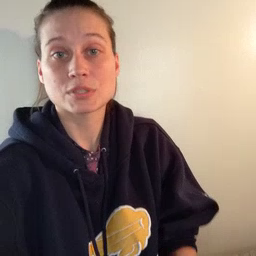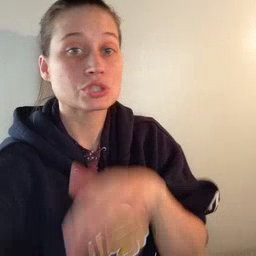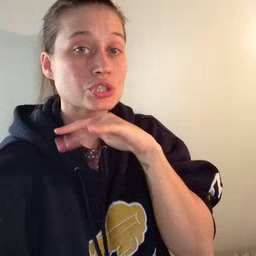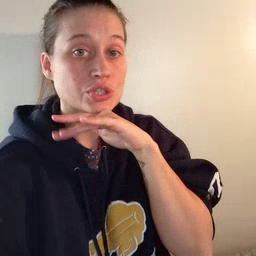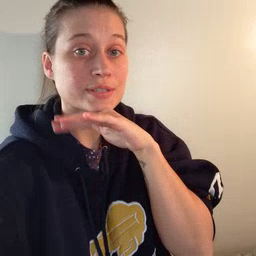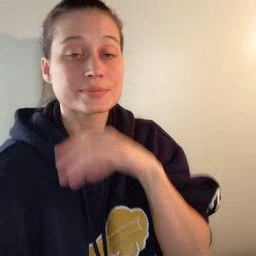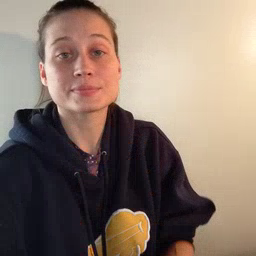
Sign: dirty